Field crop: maize
Growth stage: 1
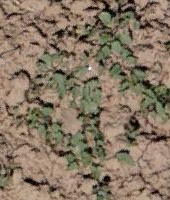
Species: convolvulus